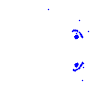
Particle: pion